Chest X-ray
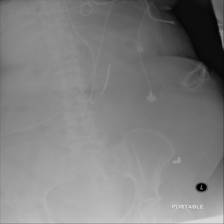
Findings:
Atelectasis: negative
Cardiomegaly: negative
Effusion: negative
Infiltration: negative
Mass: negative
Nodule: negative
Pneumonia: negative
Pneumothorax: negative
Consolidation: negative
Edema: negative
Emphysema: negative
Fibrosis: negative
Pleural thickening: negative
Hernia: negative